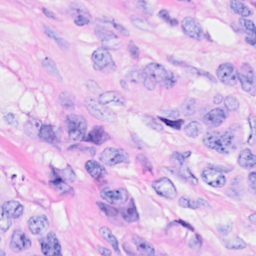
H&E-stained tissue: Breast